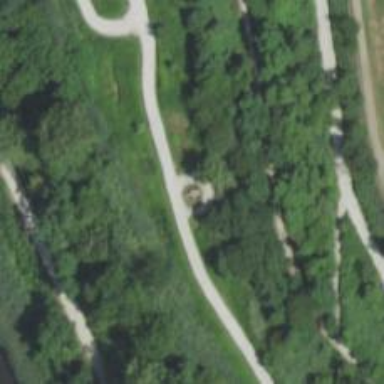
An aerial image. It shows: Footway along the road.